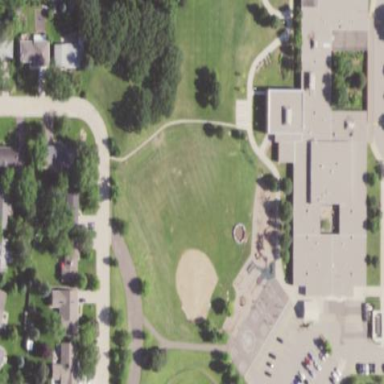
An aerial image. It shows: Baseball pitch for leisure land activities.